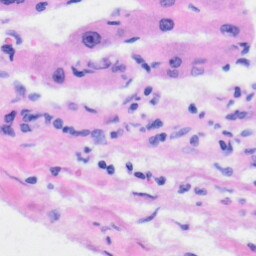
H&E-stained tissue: Liver